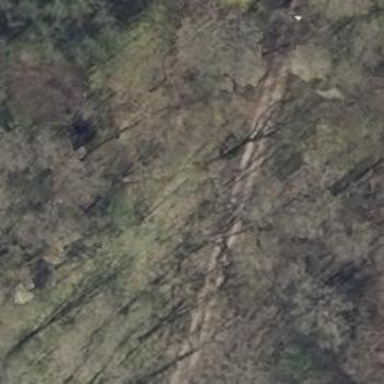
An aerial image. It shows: Unclassified road with concrete surface. The road is adjacent to abandoned railway line with embankment.